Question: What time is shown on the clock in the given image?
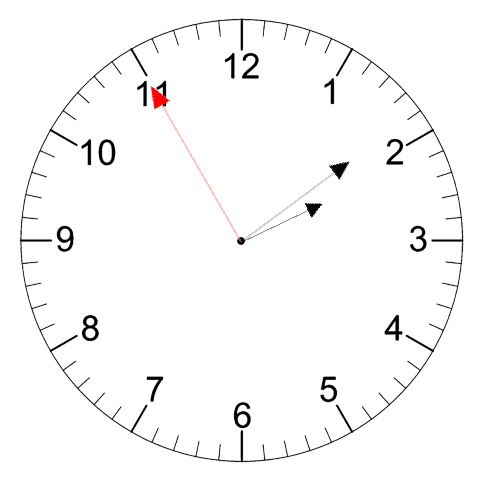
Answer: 02:08:55